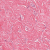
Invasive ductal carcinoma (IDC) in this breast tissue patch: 0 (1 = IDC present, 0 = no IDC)